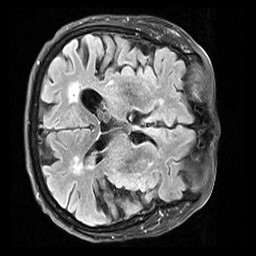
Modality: FLAIR
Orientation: axial
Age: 80
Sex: female
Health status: healthy
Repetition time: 12 s
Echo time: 0.095 s